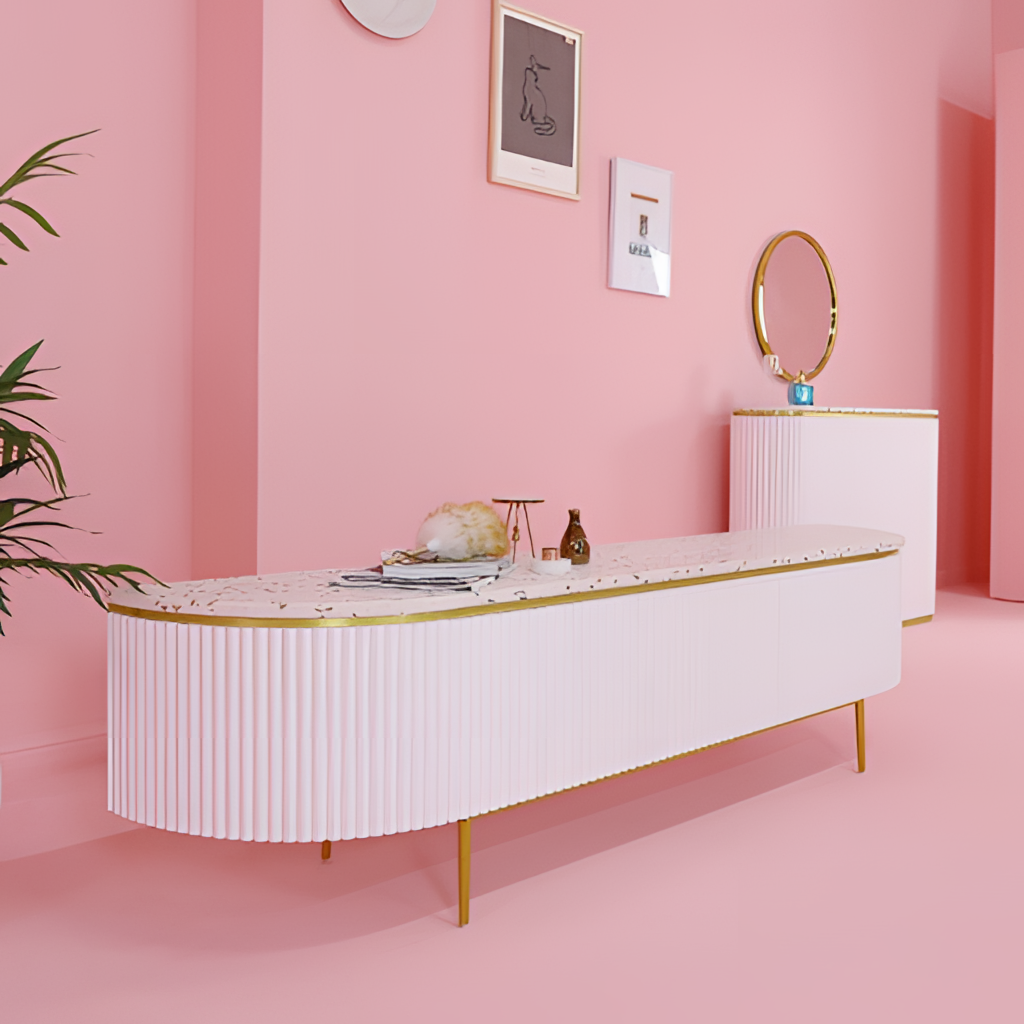
living room, white wood sideboard, paint wallpaper, with solid pattern, modern, laminate flooring, with solid pattern